Question: I am new to ssl cerifications. I have installed openssl certificate for my exchange server because I don't want to pay to certificate. It is working fine on the server and local network. But when I tried outside the network. I am still getting ssl error on chrome and IE browsers like showing below.
I don't know openssl works outside the network or not? if not why openssl use of it?. Or I am missing something?

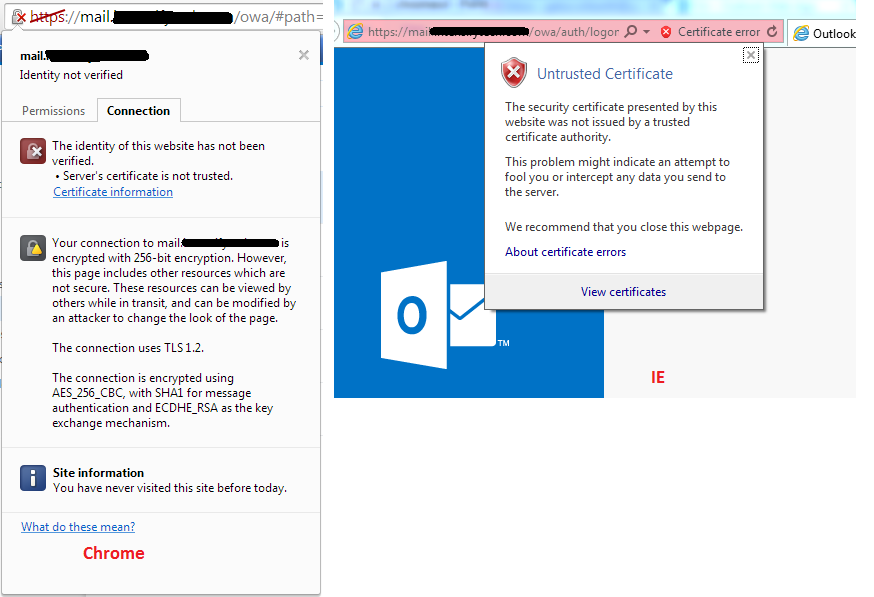
Answer: This has nothing to do with openssl but is because how SSL/TLS work.
A certificate is like an identification document signed by a trusted entity (like a government). The browsers and operating systems get shipped with a set of trusted entities, the "root CA (certificate agency)". Since your certificate is not signed by any of the built-in trusted entities the browser refuses to trust it and you get this error message. This trust check is essential when validating the certificate. If it would not be done anybody could claim your identity and thus hijack the encrypted connection (man-in-the-middle attack).
So your only options are either to get a certificate from a trusted entity or to add yourself as a trusted entity into each browser and operating system which should be able to access your site. Of course this can only be done for endpoints you control.